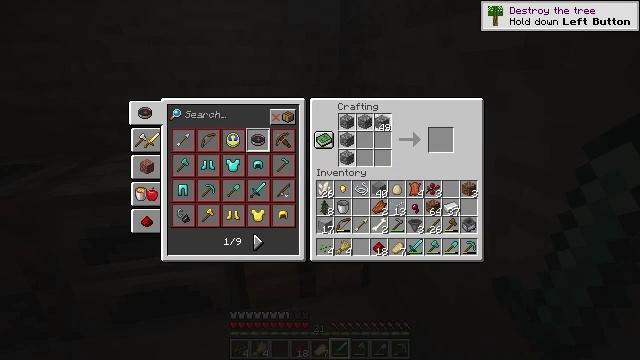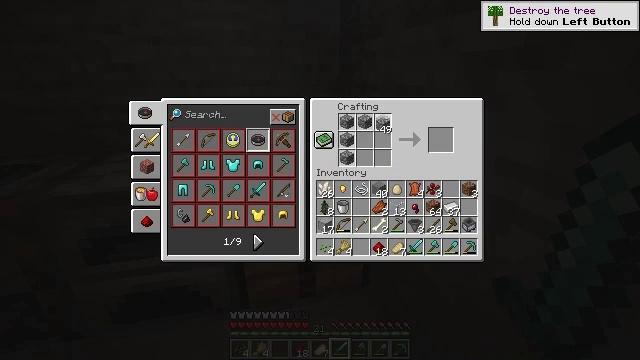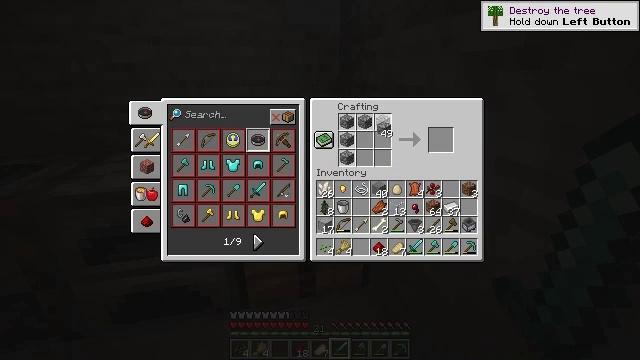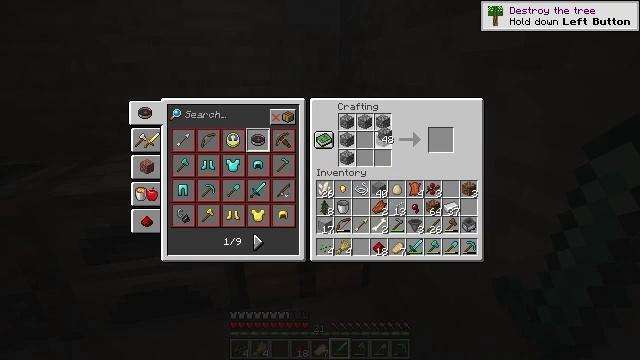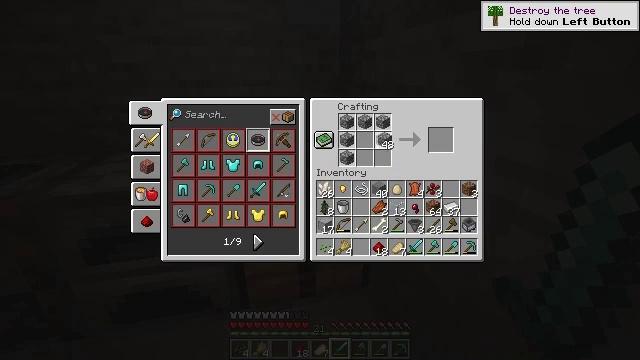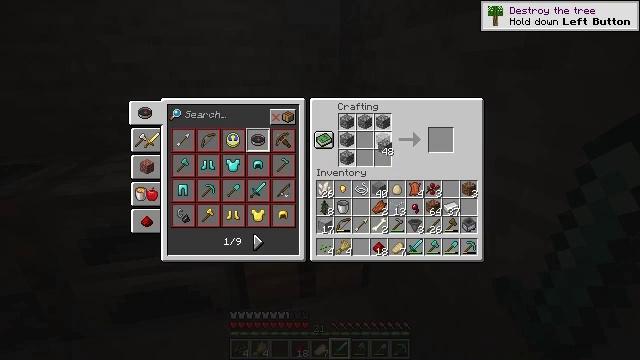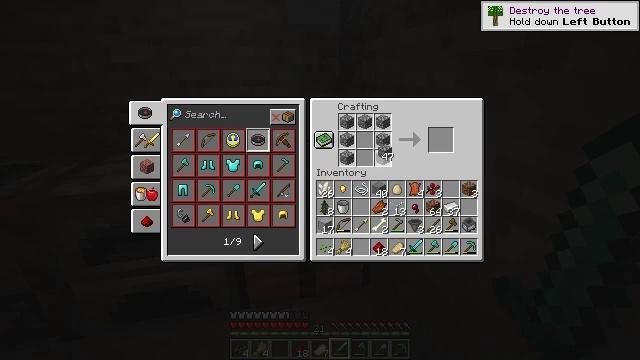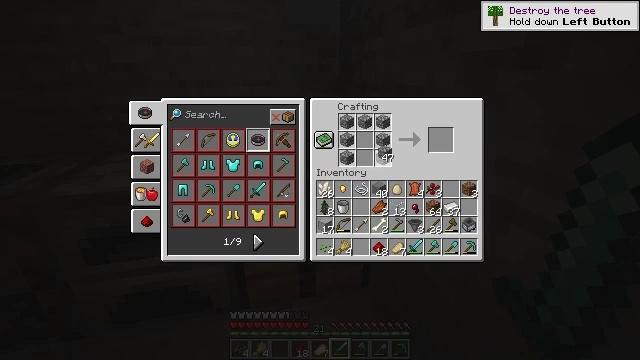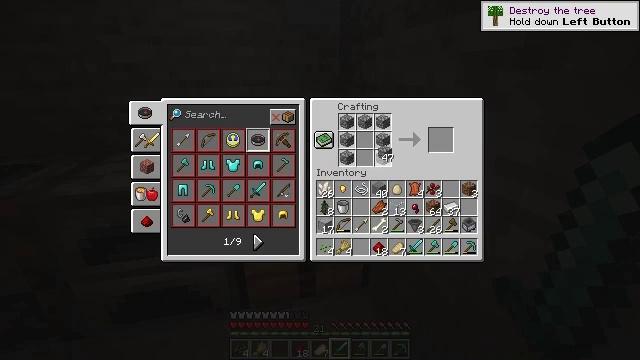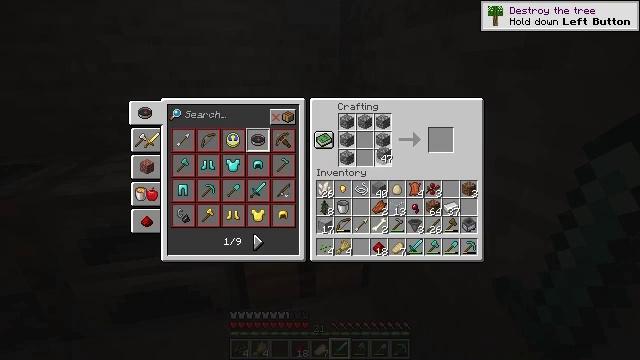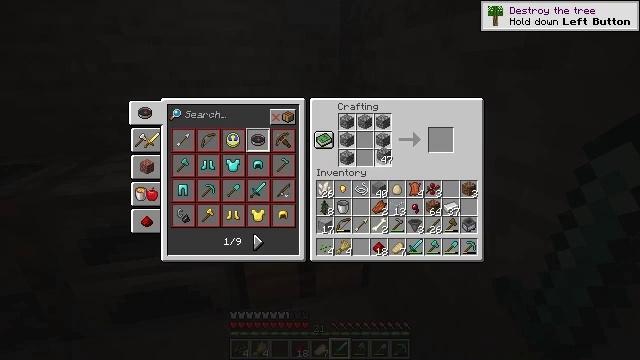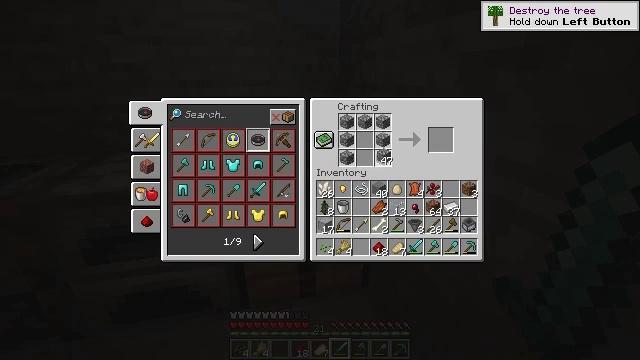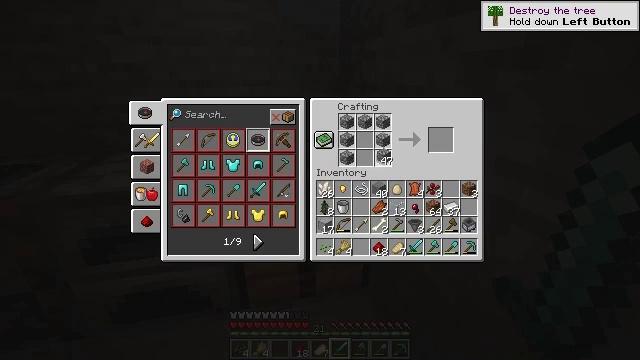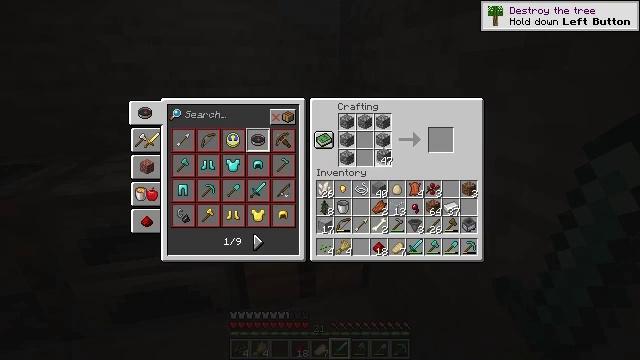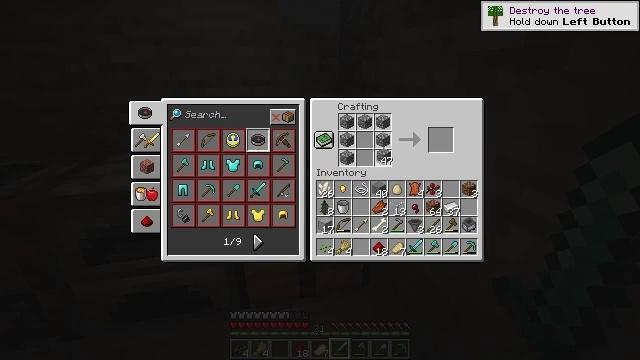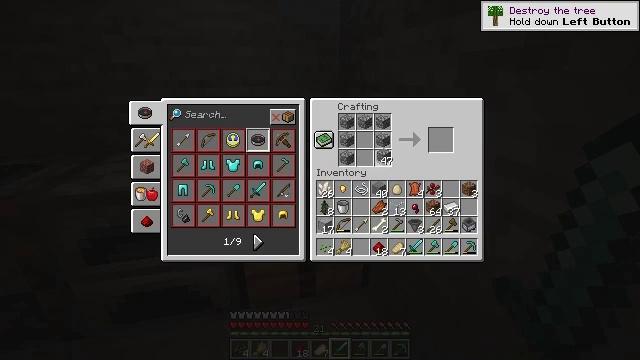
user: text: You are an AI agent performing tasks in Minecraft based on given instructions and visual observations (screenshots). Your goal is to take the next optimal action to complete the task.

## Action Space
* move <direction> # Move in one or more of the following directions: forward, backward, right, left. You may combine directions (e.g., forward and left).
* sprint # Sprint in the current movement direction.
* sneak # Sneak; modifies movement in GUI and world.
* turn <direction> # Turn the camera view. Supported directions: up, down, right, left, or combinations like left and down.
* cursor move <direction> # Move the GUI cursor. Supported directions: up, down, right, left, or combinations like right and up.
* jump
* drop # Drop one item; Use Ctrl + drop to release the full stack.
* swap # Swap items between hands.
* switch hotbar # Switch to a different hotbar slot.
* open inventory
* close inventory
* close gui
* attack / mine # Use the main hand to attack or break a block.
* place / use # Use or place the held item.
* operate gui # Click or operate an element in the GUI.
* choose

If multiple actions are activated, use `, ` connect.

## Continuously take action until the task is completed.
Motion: motion action
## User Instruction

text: Put materials in the crafting grid to craft a dispenser.
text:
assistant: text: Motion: use / place
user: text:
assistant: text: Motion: use / place
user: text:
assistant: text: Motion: use / place
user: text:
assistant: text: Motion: use / place
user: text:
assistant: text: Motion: turn down, use / place
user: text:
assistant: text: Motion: use / place
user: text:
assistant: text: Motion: use / place
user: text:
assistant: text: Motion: use / place
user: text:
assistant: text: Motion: use / place
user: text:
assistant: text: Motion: use / place
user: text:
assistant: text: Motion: use / place
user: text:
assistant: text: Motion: use / place
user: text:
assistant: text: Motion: use / place
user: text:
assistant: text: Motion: use / place
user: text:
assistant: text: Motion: no_op
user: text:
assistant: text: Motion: no_op
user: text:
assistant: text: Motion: no_op
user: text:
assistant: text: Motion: turn down
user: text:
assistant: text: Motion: turn down
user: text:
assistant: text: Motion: turn down
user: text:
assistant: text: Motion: turn down
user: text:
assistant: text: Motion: turn down
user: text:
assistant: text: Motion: turn down
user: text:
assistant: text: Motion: turn down
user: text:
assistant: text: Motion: no_op
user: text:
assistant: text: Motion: no_op
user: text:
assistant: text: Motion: no_op
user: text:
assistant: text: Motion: no_op
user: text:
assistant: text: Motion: no_op
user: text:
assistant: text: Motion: no_op